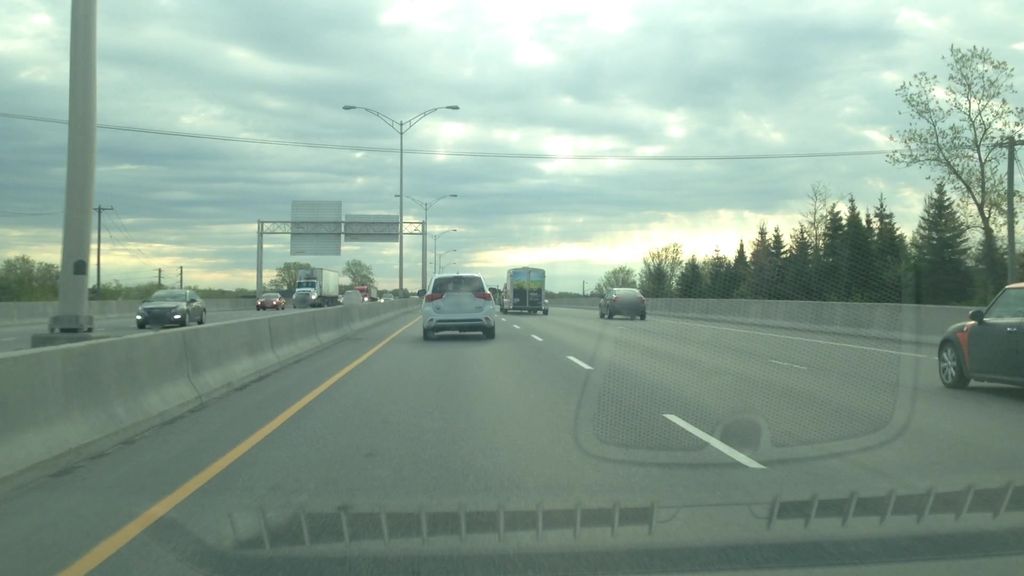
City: montreal